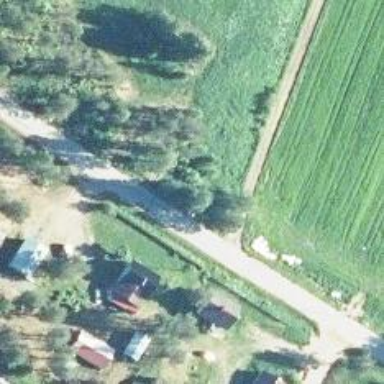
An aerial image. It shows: View of road.